Question: I have a SQL statement (saved as "LocationSearch" in Access) that calculates distance between two points and returns the "Distance" as a generated field.
'''
SELECT Int((3963*(Atn(-(Sin(LATITUDE/57.2958)*
Sin([@lat]/57.2958)+Cos(LATITUDE/57.2958)*Cos([@lat]/57.2958)*
Cos([@lng]/57.2958-LONGITUDE/57.2958))/Sqr(-(Sin(LATITUDE/57.2958)*
Sin([@lat]/57.2958)+Cos(LATITUDE/57.2958)*Cos([@lat]/57.2958)*
Cos([@lng]/57.2958-LONGITUDE/57.2958))*(Sin(LATITUDE/57.2958)*
Sin([@lat]/57.2958)+Cos(LATITUDE/57.2958)*Cos([@lat]/57.2958)*
Cos([@lng]/57.2958-LONGITUDE/57.2958))+1))+2*Atn(1)))*10)/10 AS Distance, *
FROM Locations
ORDER BY (3963*(Atn(-(Sin(LATITUDE/57.2958)*
Sin([@lat]/57.2958)+Cos(LATITUDE/57.2958)*Cos([@lat]/57.2958)*
Cos([@lng]/57.2958-LONGITUDE/57.2958))/Sqr(-(Sin(LATITUDE/57.2958)*
Sin([@lat]/57.2958)+Cos(LATITUDE/57.2958)*Cos([@lat]/57.2958)*
Cos([@lng]/57.2958-LONGITUDE/57.2958))*(Sin(LATITUDE/57.2958)*
Sin([@lat]/57.2958)+Cos(LATITUDE/57.2958)*Cos([@lat]/57.2958)*
Cos([@lng]/57.2958-LONGITUDE/57.2958))+1))+2*Atn(1)));
'''
All the nasty math code you see is what calculates the distance (in miles) in the SQL statement using Latitude and Longitude coordinates.
However, the problem is that the Distance field that is generated by the SQL statement seems to be returned as a string. If I then add SQL code that asks for locations between a distance of 0 and 45 miles, it returns ANY Distance value that starts between "0" and "45". This includes a location with a distance of "1017" miles. Apparently, the Distance field is a text field, not a number field. So I can't use the "BETWEEN" statement. I also can't evaluate using "<" and ">" because it has the same problem.
I saved the SQL query above as a saved query called "LocationSearch". This way I can run secondary queries against it, like this:
'''
SELECT * FROM LocationSearch WHERE Distance < @MaxDistance
'''
Access will ask for the @lat, @long and @MaxDistance parameters, then the locations will be returned in a recordset, ordered by distance. However, the problem that occurs is when I enter a MaxDistance of 45. With a table containing locations on the West Coast of the US, and a @lat of 47 and a @long of -122 (near Seattle), Access returns the following:

Notice also that the "Distance" field is right-formatted so it appears to be a numeric field, yet for some reason the query returns a location in San Diego, which is 1,017 miles away. My guess is that it was evaluating the Distance field as a text field, and in an ASCII comparison, I believe that "1017" lies between "0" and "45".
One other thing: I'm using ASP 3.0 (classic) to access this query using JET OLEDB 4.0.
Anyone know how to define the Distance field as a number?
Thanks!
Using HansUp's idea from his answer below, I tried this query to force Access to consider the Distance field as a Single precision number:
'''
SELECT * FROM LocationSearch WHERE CSng(Distance) < @MaxDistance
'''
Even this returned the exact same results as before which included the location in San Diego, 1017 miles away.
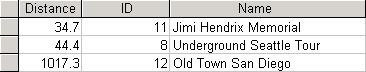
Answer: If you can't find a way to return numerical values instead of text from that 'Duration' field expression, use your query as a subquery, then cast 'Duration' in the containing query.
'''
SELECT CSng(sub.Duration) AS Duration_as_single
FROM
(
-- your existing query --
) AS sub
WHERE CSng(sub.Duration) BETWEEN 0 AND 45
ORDER BY 1;
'''
That approach also makes for a nicer 'ORDER BY' ... if that counts for anything. :-)